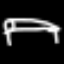
Label: bed